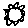
Label: sun